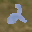
Label: 2